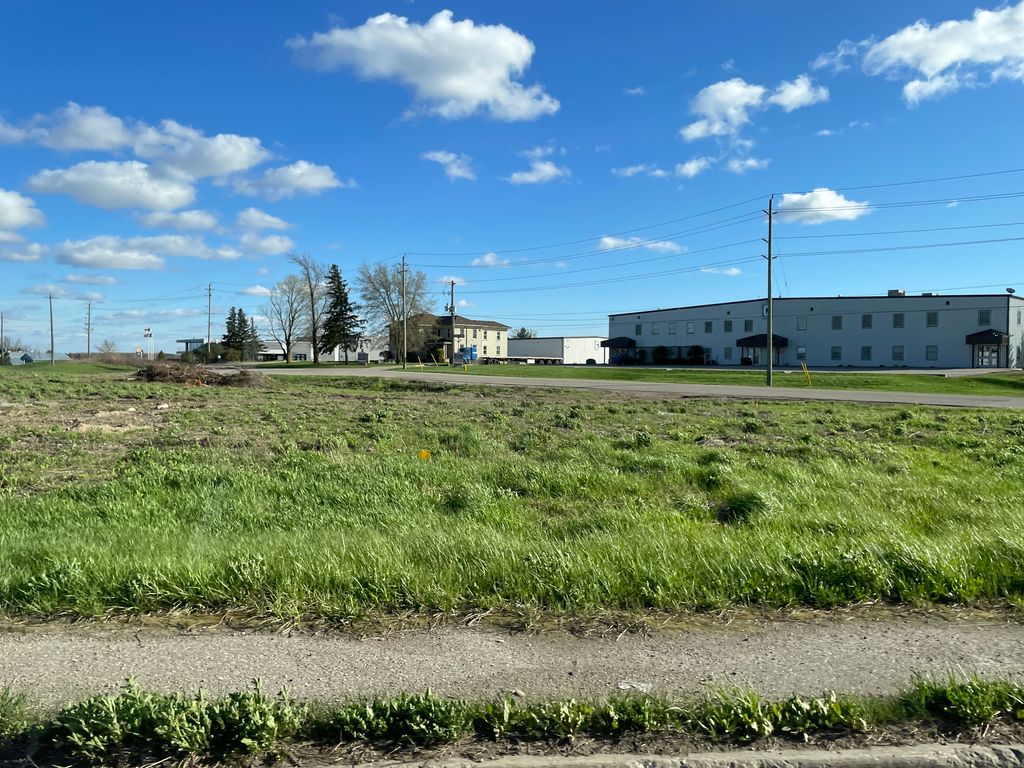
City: kitchener-waterloo